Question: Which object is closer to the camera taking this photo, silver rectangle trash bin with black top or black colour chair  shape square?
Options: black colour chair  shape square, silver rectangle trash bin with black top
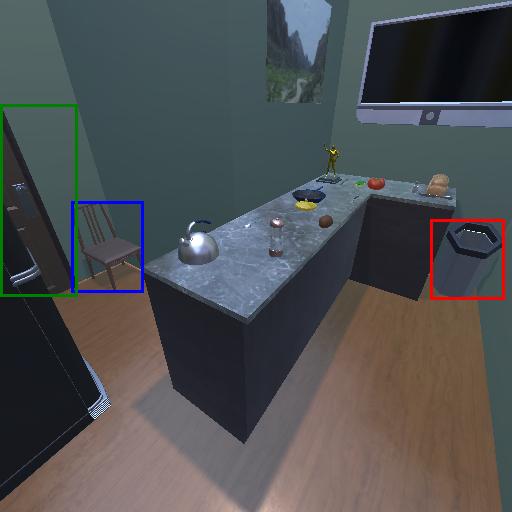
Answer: black colour chair  shape square